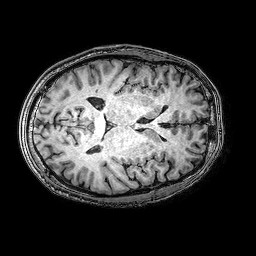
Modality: T1w
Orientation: axial
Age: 32
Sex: male
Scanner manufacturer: philips
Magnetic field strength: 3 T
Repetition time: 0.009 s
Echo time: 0.0035 s